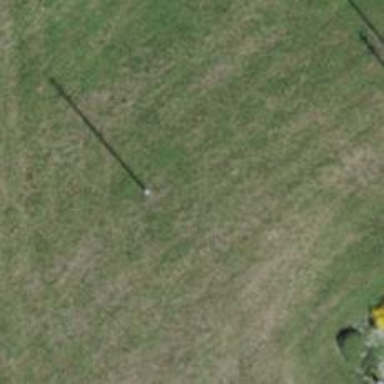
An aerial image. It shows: Utility pole in the area.